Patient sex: M
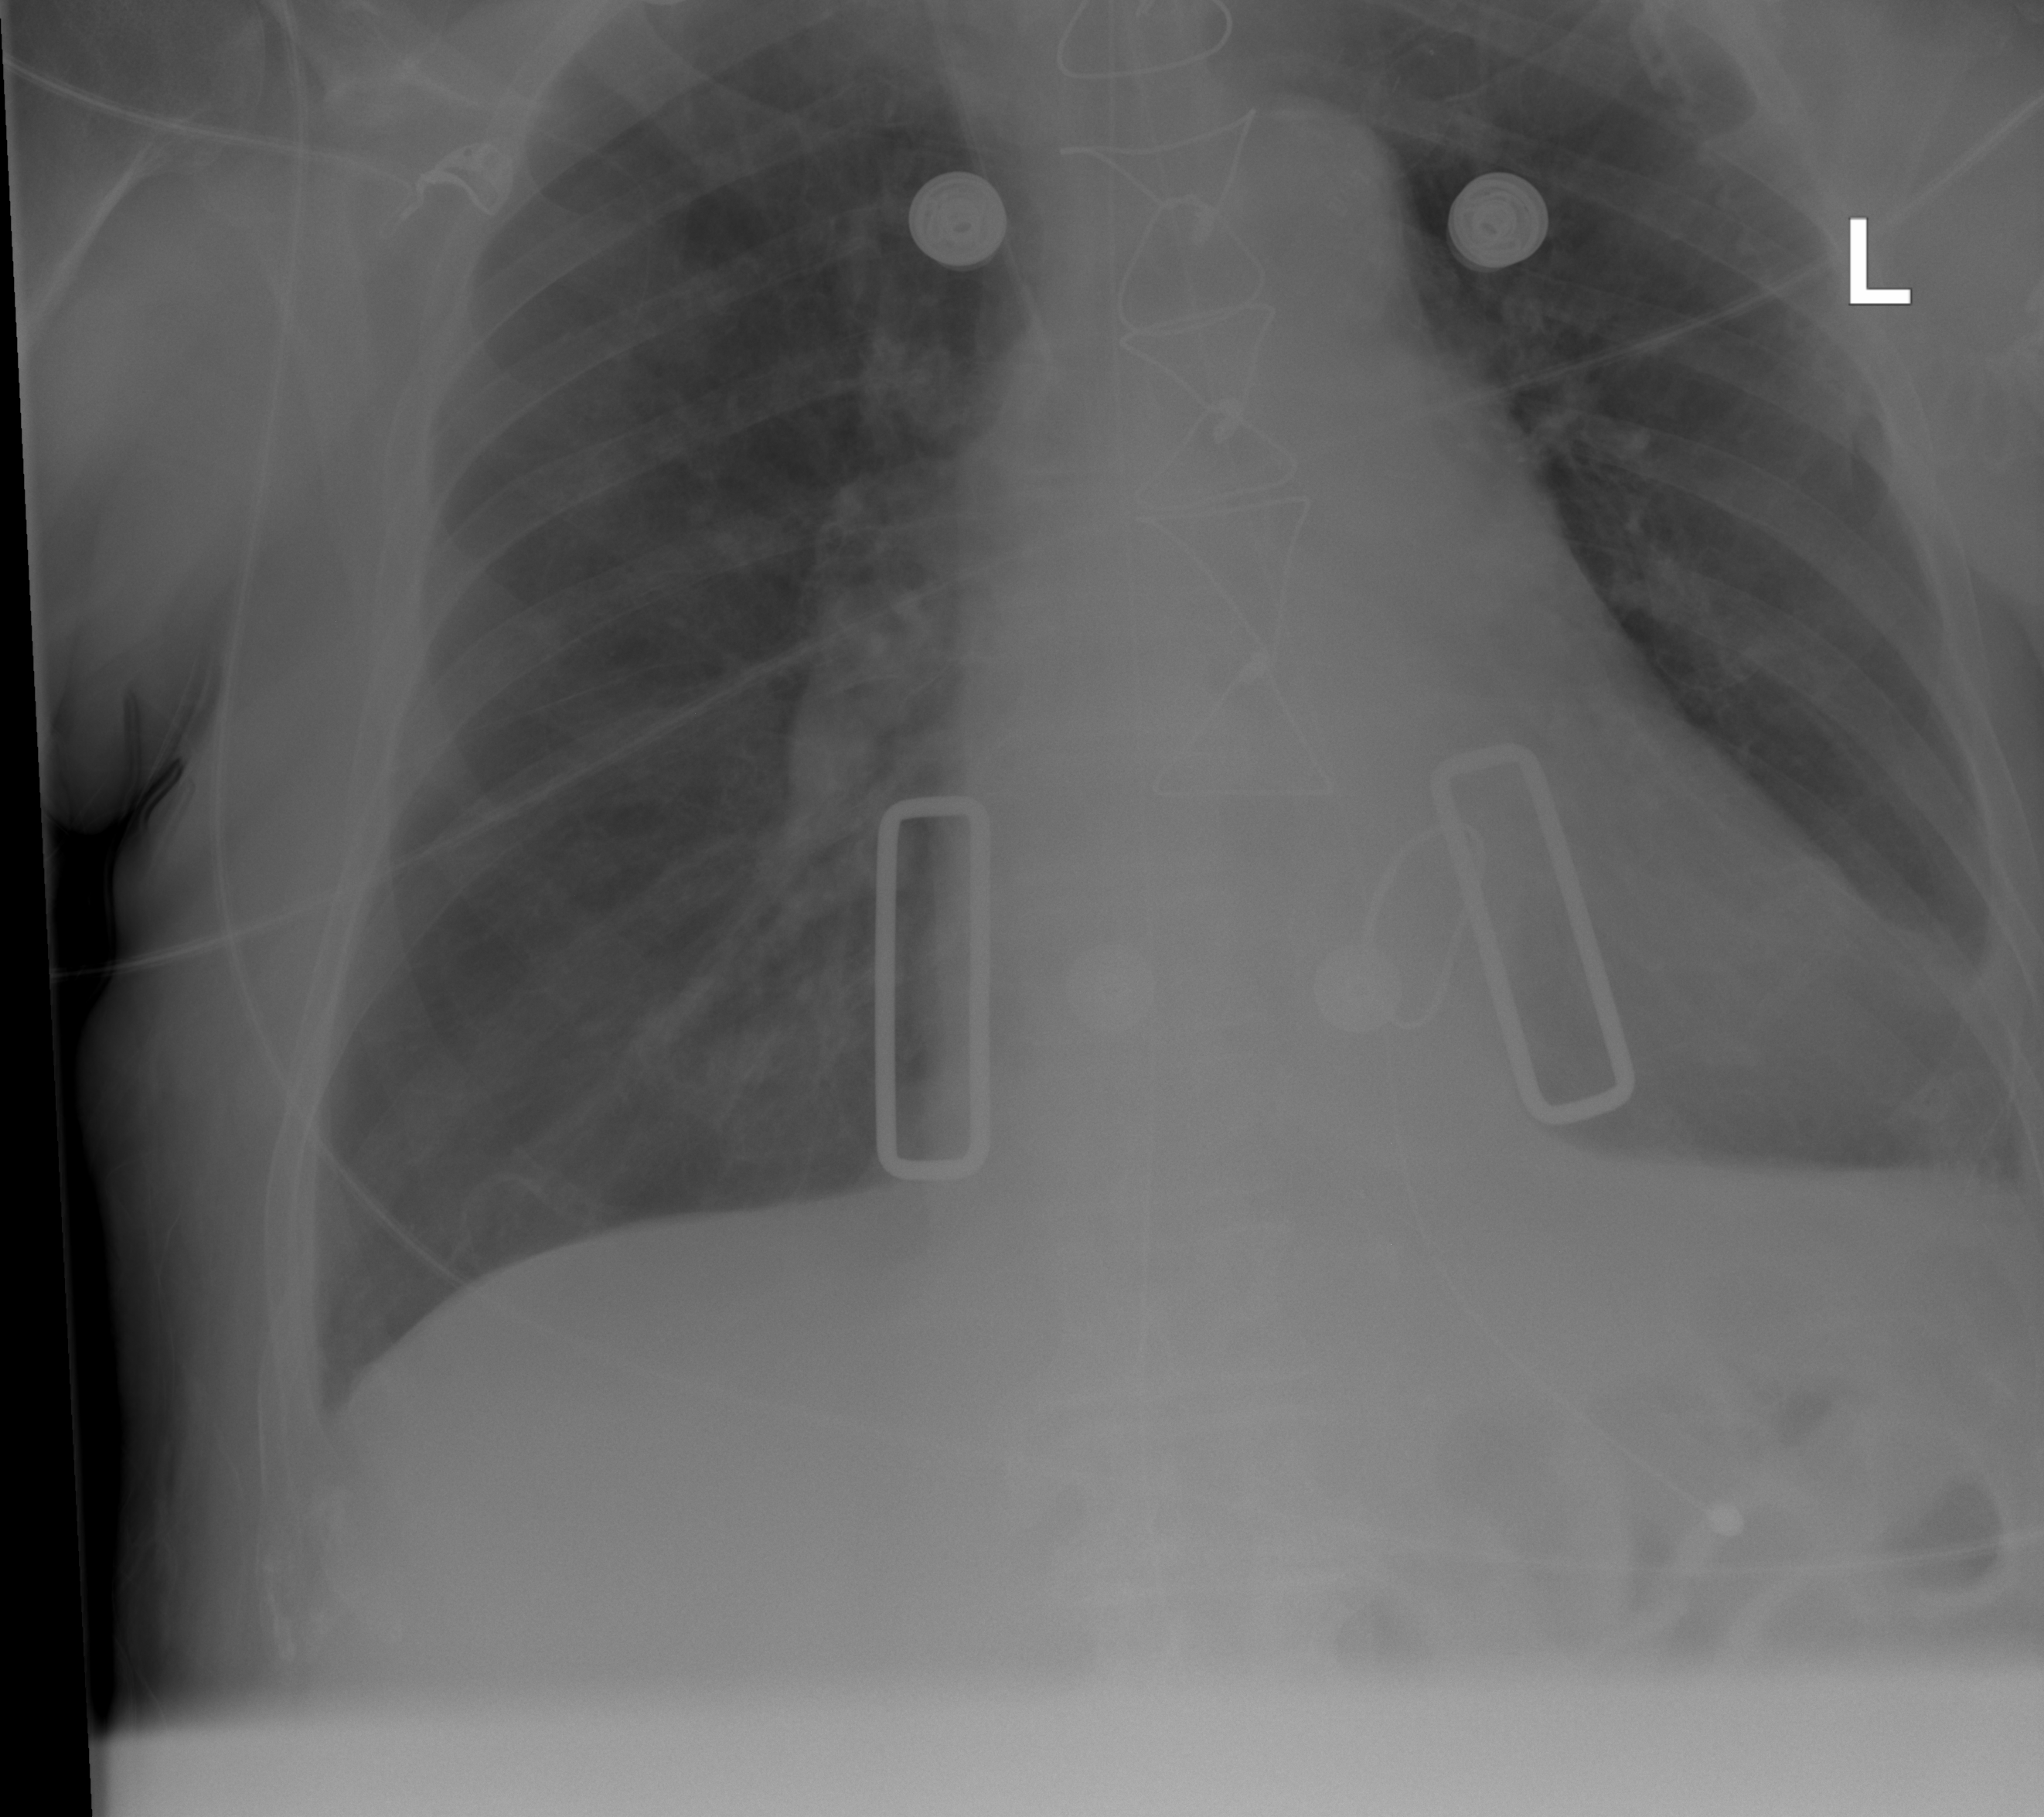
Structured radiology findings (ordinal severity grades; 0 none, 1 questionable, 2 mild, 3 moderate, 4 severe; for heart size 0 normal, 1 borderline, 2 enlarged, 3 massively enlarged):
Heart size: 2
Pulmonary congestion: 0
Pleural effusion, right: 1
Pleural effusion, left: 1
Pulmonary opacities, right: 1
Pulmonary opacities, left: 1
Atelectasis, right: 1
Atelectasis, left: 1